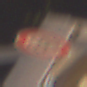
Verkehrszeichen: Geschwindigkeit80
Umgebung: Outdoor, Urban
Tageszeit: Night
Wetter: Overcast
Licht: Artificial
Jahreszeit: Winter
Kontrast: MediumContrast